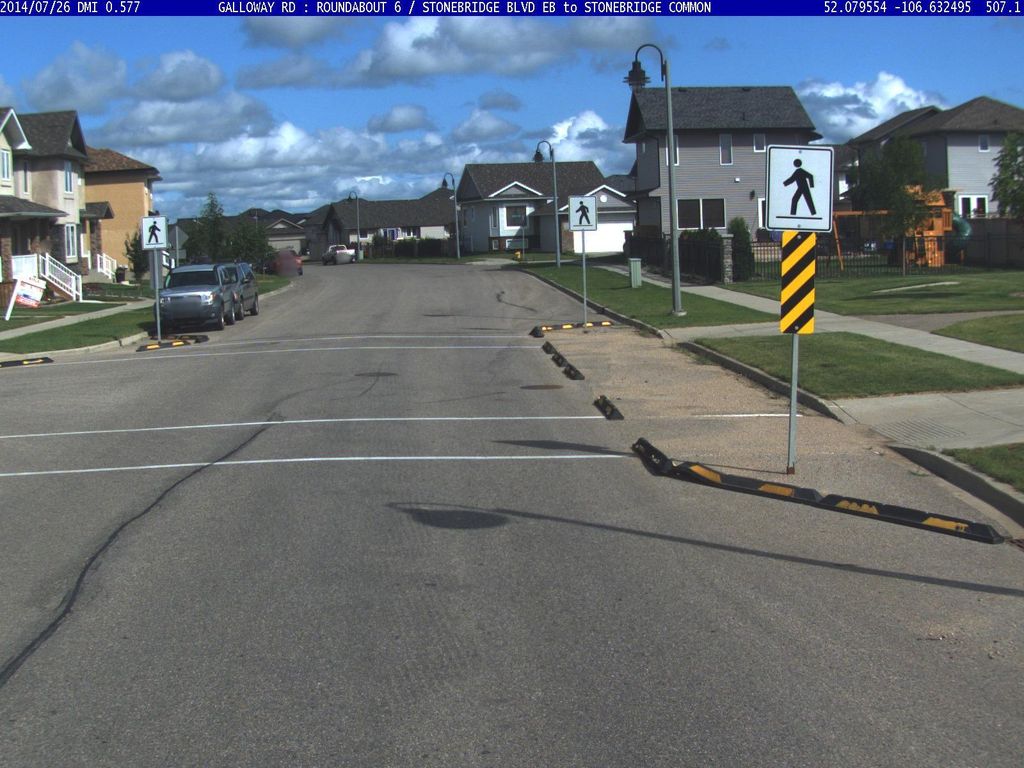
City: saskatoon